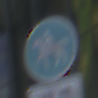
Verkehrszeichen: Reitweg
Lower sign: BesondereFahrzeugeUndTransportgueter8
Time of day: SunriseSunset
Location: Outdoor (Urban)
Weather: PartlyCloudy
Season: NotSpecified
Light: Natural